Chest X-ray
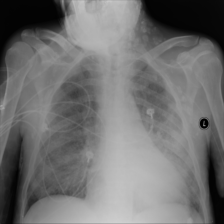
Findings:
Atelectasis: negative
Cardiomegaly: positive
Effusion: negative
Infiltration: negative
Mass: negative
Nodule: negative
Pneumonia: positive
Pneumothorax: negative
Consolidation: positive
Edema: negative
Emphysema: negative
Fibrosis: negative
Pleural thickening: negative
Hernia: negative